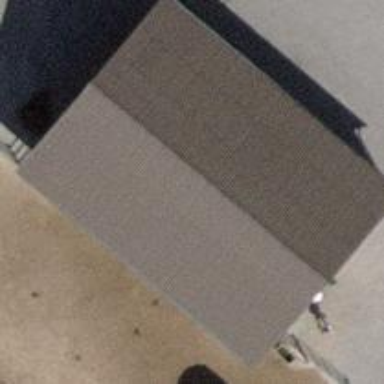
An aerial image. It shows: Rural barn.